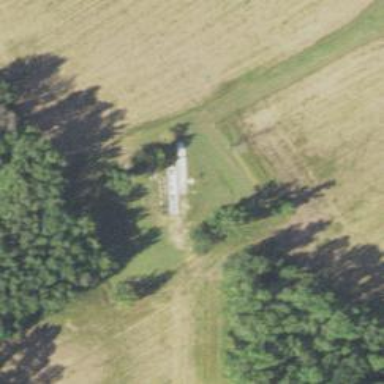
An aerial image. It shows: Cemetery.